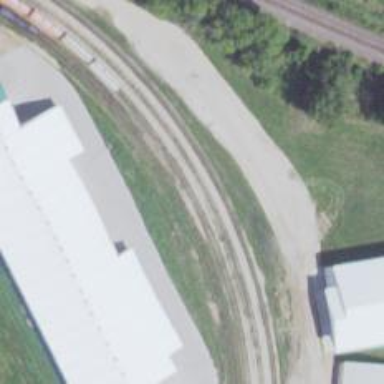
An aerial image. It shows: Railway spur service.